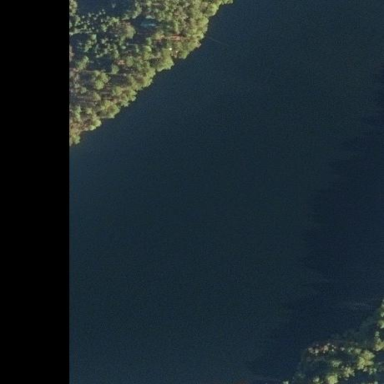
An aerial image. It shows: Beautiful lake surrounded by nature.